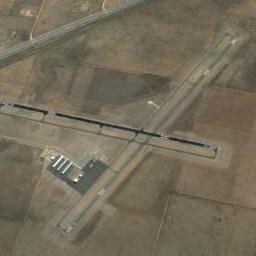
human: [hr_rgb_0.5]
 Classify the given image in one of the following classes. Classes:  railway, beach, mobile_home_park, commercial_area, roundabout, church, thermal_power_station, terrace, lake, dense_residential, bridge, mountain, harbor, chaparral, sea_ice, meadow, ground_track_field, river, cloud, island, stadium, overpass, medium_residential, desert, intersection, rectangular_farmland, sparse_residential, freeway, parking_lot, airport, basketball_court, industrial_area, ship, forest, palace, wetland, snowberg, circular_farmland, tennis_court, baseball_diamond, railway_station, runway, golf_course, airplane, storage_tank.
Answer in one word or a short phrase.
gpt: airport